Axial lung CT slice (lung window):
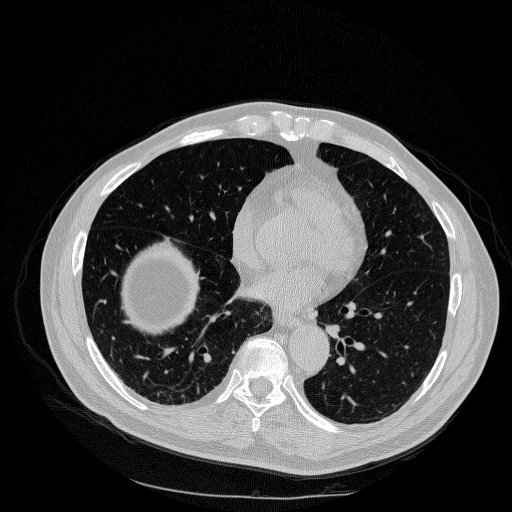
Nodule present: no